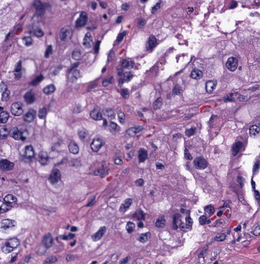
Tumor epithelial tissue: yes
Tumor-associated stroma tissue: yes
Normal tissue: no